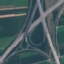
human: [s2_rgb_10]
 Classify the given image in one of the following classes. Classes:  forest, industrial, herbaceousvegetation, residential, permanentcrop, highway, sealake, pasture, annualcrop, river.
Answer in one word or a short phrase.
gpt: Highway